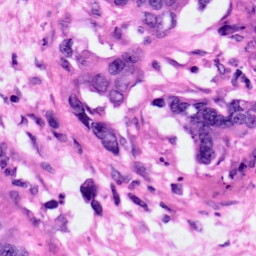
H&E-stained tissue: Pancreatic